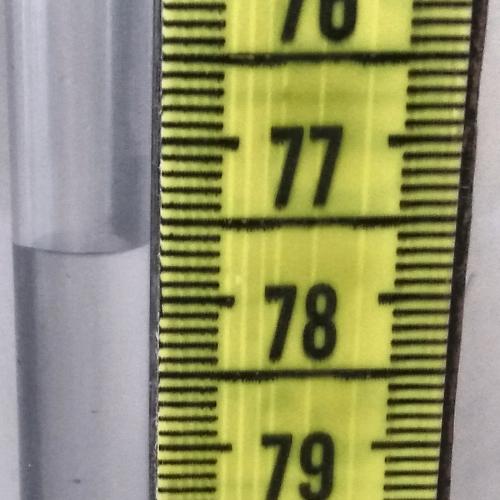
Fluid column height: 77.7 cm